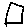
Label: square